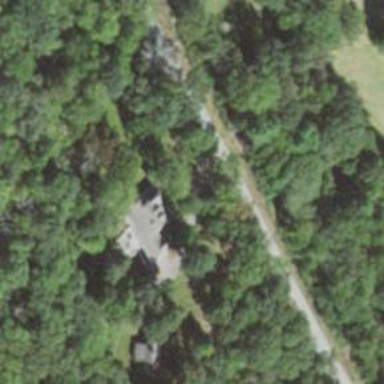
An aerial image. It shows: Residential driveway used as service road.